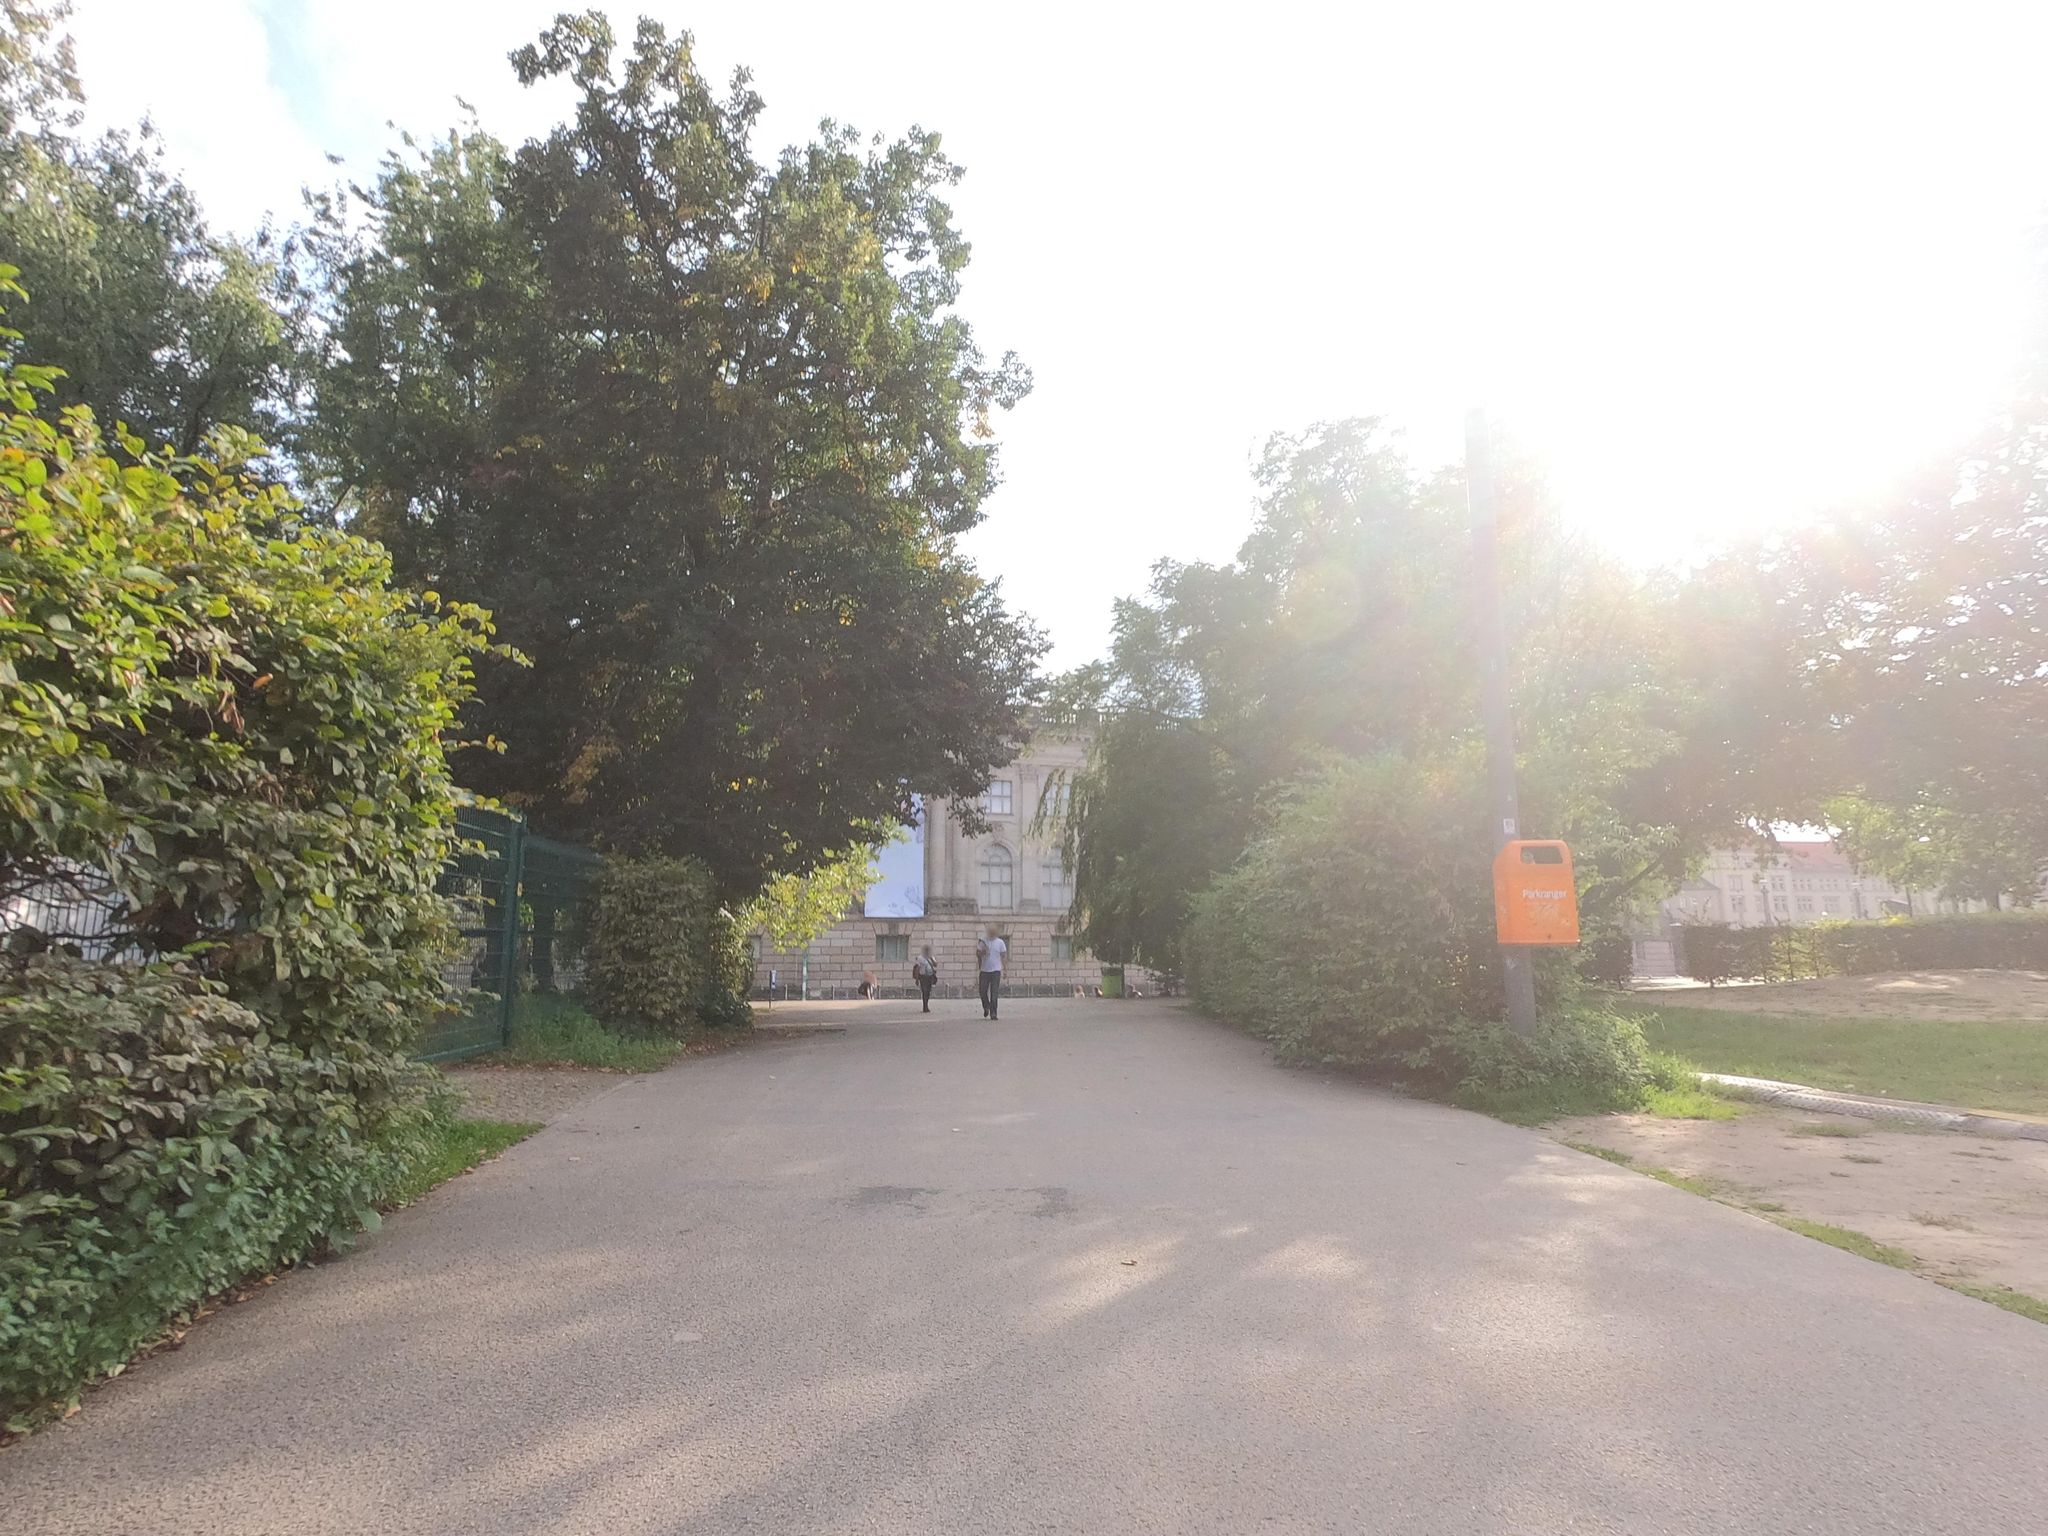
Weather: clear
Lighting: day
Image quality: slightly poor
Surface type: cycling surface
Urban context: urban centre
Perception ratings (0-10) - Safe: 5.28, Lively: 5.36, Beautiful: 9.41, Boring: 5.1, Depressing: 2.05, Wealthy: 6.26